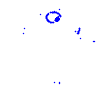
Particle: proton